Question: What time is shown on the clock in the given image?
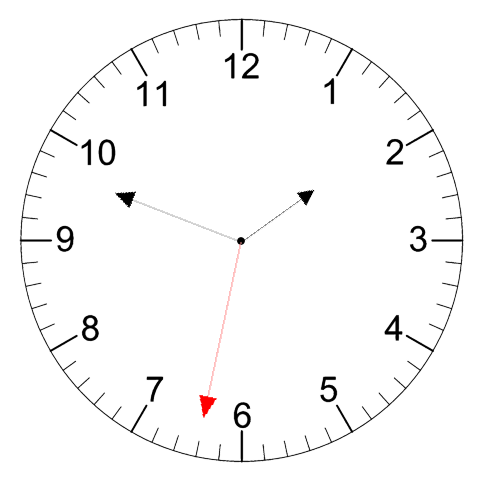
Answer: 01:48:32